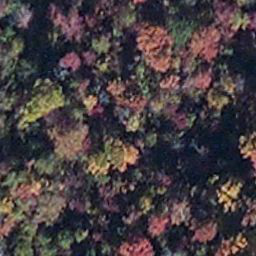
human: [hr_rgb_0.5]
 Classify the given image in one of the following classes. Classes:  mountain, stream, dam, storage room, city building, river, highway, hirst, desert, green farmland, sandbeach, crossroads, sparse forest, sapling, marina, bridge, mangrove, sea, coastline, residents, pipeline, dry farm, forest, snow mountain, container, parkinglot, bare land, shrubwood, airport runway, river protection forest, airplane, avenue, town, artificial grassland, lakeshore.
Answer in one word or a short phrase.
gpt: mangrove